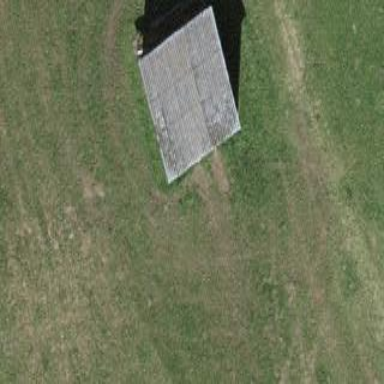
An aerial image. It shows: Shed.